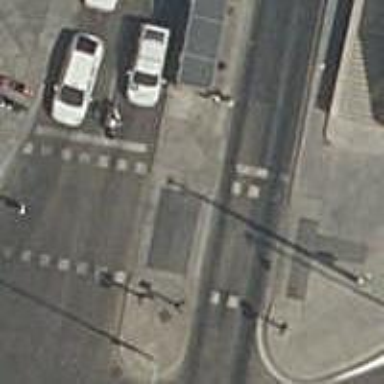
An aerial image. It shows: Kerb serving as barrier.